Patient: sex F, age 62
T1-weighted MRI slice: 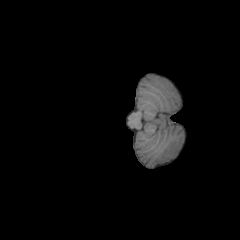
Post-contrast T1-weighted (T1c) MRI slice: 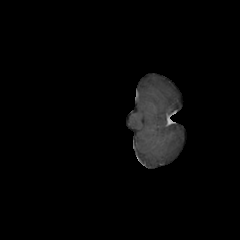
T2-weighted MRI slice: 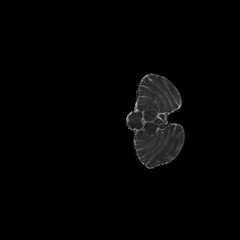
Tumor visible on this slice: no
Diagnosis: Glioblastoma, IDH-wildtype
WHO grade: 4